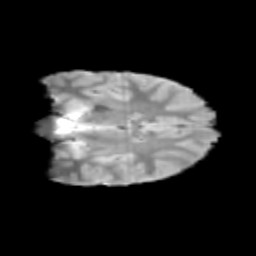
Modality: T2w
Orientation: coronal
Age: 11
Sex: female
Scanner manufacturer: siemens
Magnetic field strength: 3 T
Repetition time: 3.8 s
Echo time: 0.07 s